Question: Normally i can simply press enter to select the text from the list (or whatever it called) while typing the methods. After i installed Productivity Power Tools 2013 add-in, it ruined VS2013 programming workspace so i have to unistall the add-in. After that, i notice that auto select a text from the list does not work anymore. When i press ENTER, it just create a new line instead select the text it already selected. I have to manually press UP or DOWN to select or use the mouse to select text from the list.

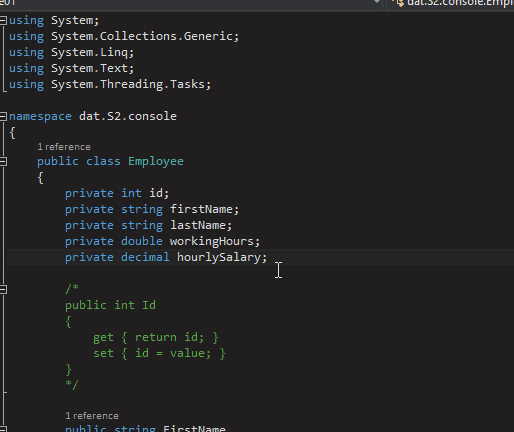
Answer: Check your setting of Edit -> IntelliSense -> Toggle Completion Mode. This setting is often toggled by accident because its default shortcut is Ctrl+Space or something like that (not sure right now, I've removed that shortcut).